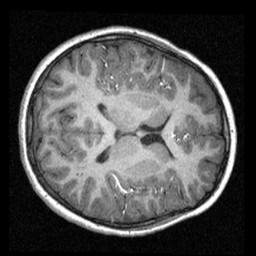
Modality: T1w
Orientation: axial